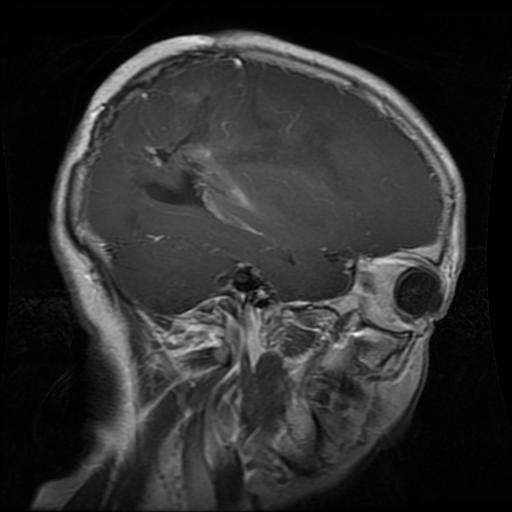
Label: glioma